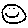
Label: smiley face